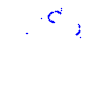
Particle: proton